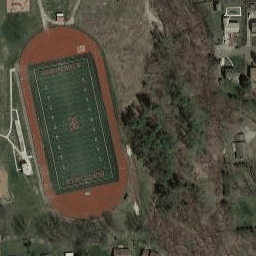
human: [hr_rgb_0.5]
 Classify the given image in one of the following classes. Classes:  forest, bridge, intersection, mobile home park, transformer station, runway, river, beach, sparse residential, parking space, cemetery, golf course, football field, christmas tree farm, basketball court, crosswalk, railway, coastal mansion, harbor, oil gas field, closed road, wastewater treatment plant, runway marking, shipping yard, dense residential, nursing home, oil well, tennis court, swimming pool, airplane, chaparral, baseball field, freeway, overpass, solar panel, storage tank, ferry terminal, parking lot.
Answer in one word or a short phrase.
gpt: football field